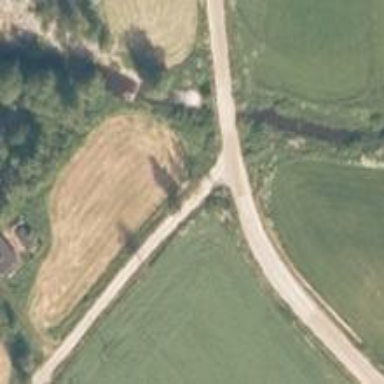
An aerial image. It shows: Unclassified road.